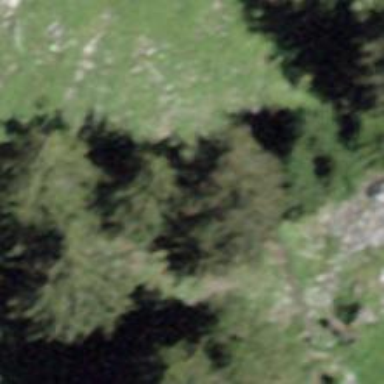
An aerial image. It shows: Single tag "natural: tree."